Question: I made a win ce application setup project. I installed it in Datalogic memor. After it, I just saw the small white window icon  at my application on Desktop. I also tried it in Motorola. I could see my actual icon. Why not get in Datalogic? Please share me.
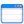
Answer: Not certain I fully understand the question, but WinMo caches the Start Menu icons. Soft reset the device and it will reload it. If tht's not the issue, you need to elaborate/clarify the question.